Question: I am trying to reduce the dimension of the data using PCA, however, when I use concat, it automatically generating a NaN value. Also the customer age has become float while it was int. Can someone please tell me how can I solve this problem?
Also it would be highly appreciated if you please tell me if I should use PCA or tSNE to visualize the data with 14 variables (in which there is a column which just contain 4 different variables (1,2,3,4) out of 12000 values, there are two columns with booleans).
<URL>

'''
# Separating out the Demographic Data.
x = Demo_Data.values
# Separating out the Target as regions.
y = df2.loc[:,['Customer_Age']].values
# Standardizing the features
scaler = StandardScaler()
x = scaler.fit_transform(x)
from sklearn.decomposition import PCA
pca = PCA(n_components=2)
Demography_Data = pca.fit_transform(x)
principalDf = pd.DataFrame(data = Demography_Data
, columns = ['Demography_Data 1', 'Demography_Data 2'])
finalDf = pd.concat([principalDf, df2[['Customer_Age']]], axis = 1)
'''
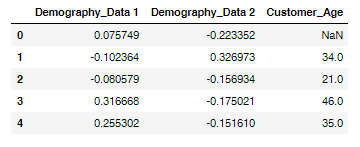
Answer: The 'index' in your 'DataFrame''s do not match:
'''
>>> import pandas as pd
>>> df1 = pd.DataFrame([11,22,33])
>>> df2 = pd.DataFrame([111,222,333], index=[1,2,3])
>>> pd.concat((df1,df2),axis=1)
0 0
0 11.0 NaN
1 22.0 111.0
2 33.0 222.0
3 NaN 333.0
'''
however:
'''
>>> df2.index=df1.index
>>> pd.concat((df1,df2),axis=1)
0 0
0 11 111
1 22 222
2 33 333
'''